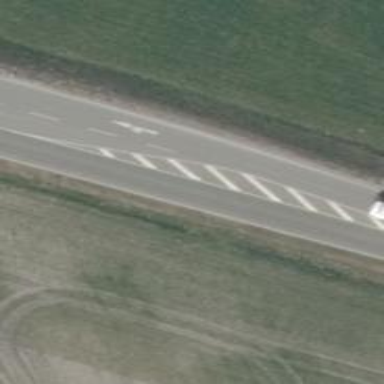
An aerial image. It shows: Primary road with asphalt surface.